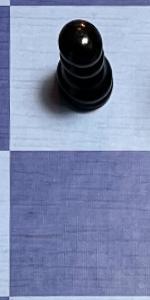
Label: Empty